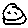
Label: smiley face